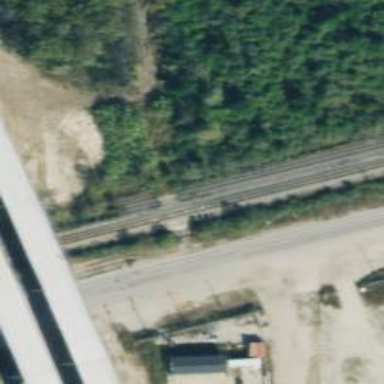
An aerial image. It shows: Level crossing along the railway.